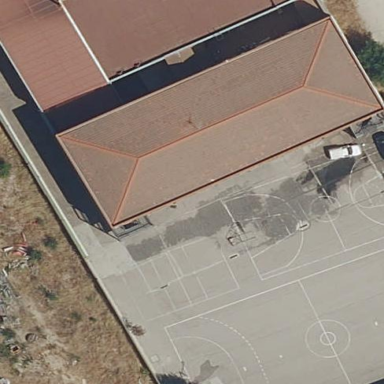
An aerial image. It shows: School.